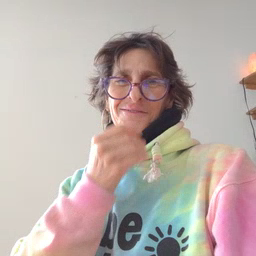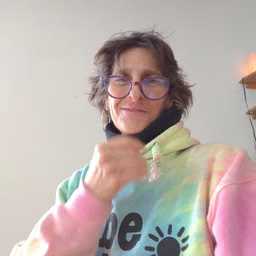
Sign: food